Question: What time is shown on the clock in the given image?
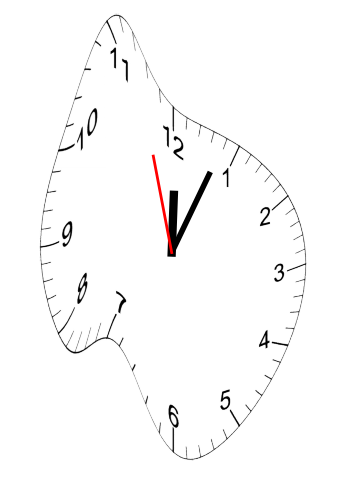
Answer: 12:03:57